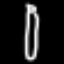
Label: pencil